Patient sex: M
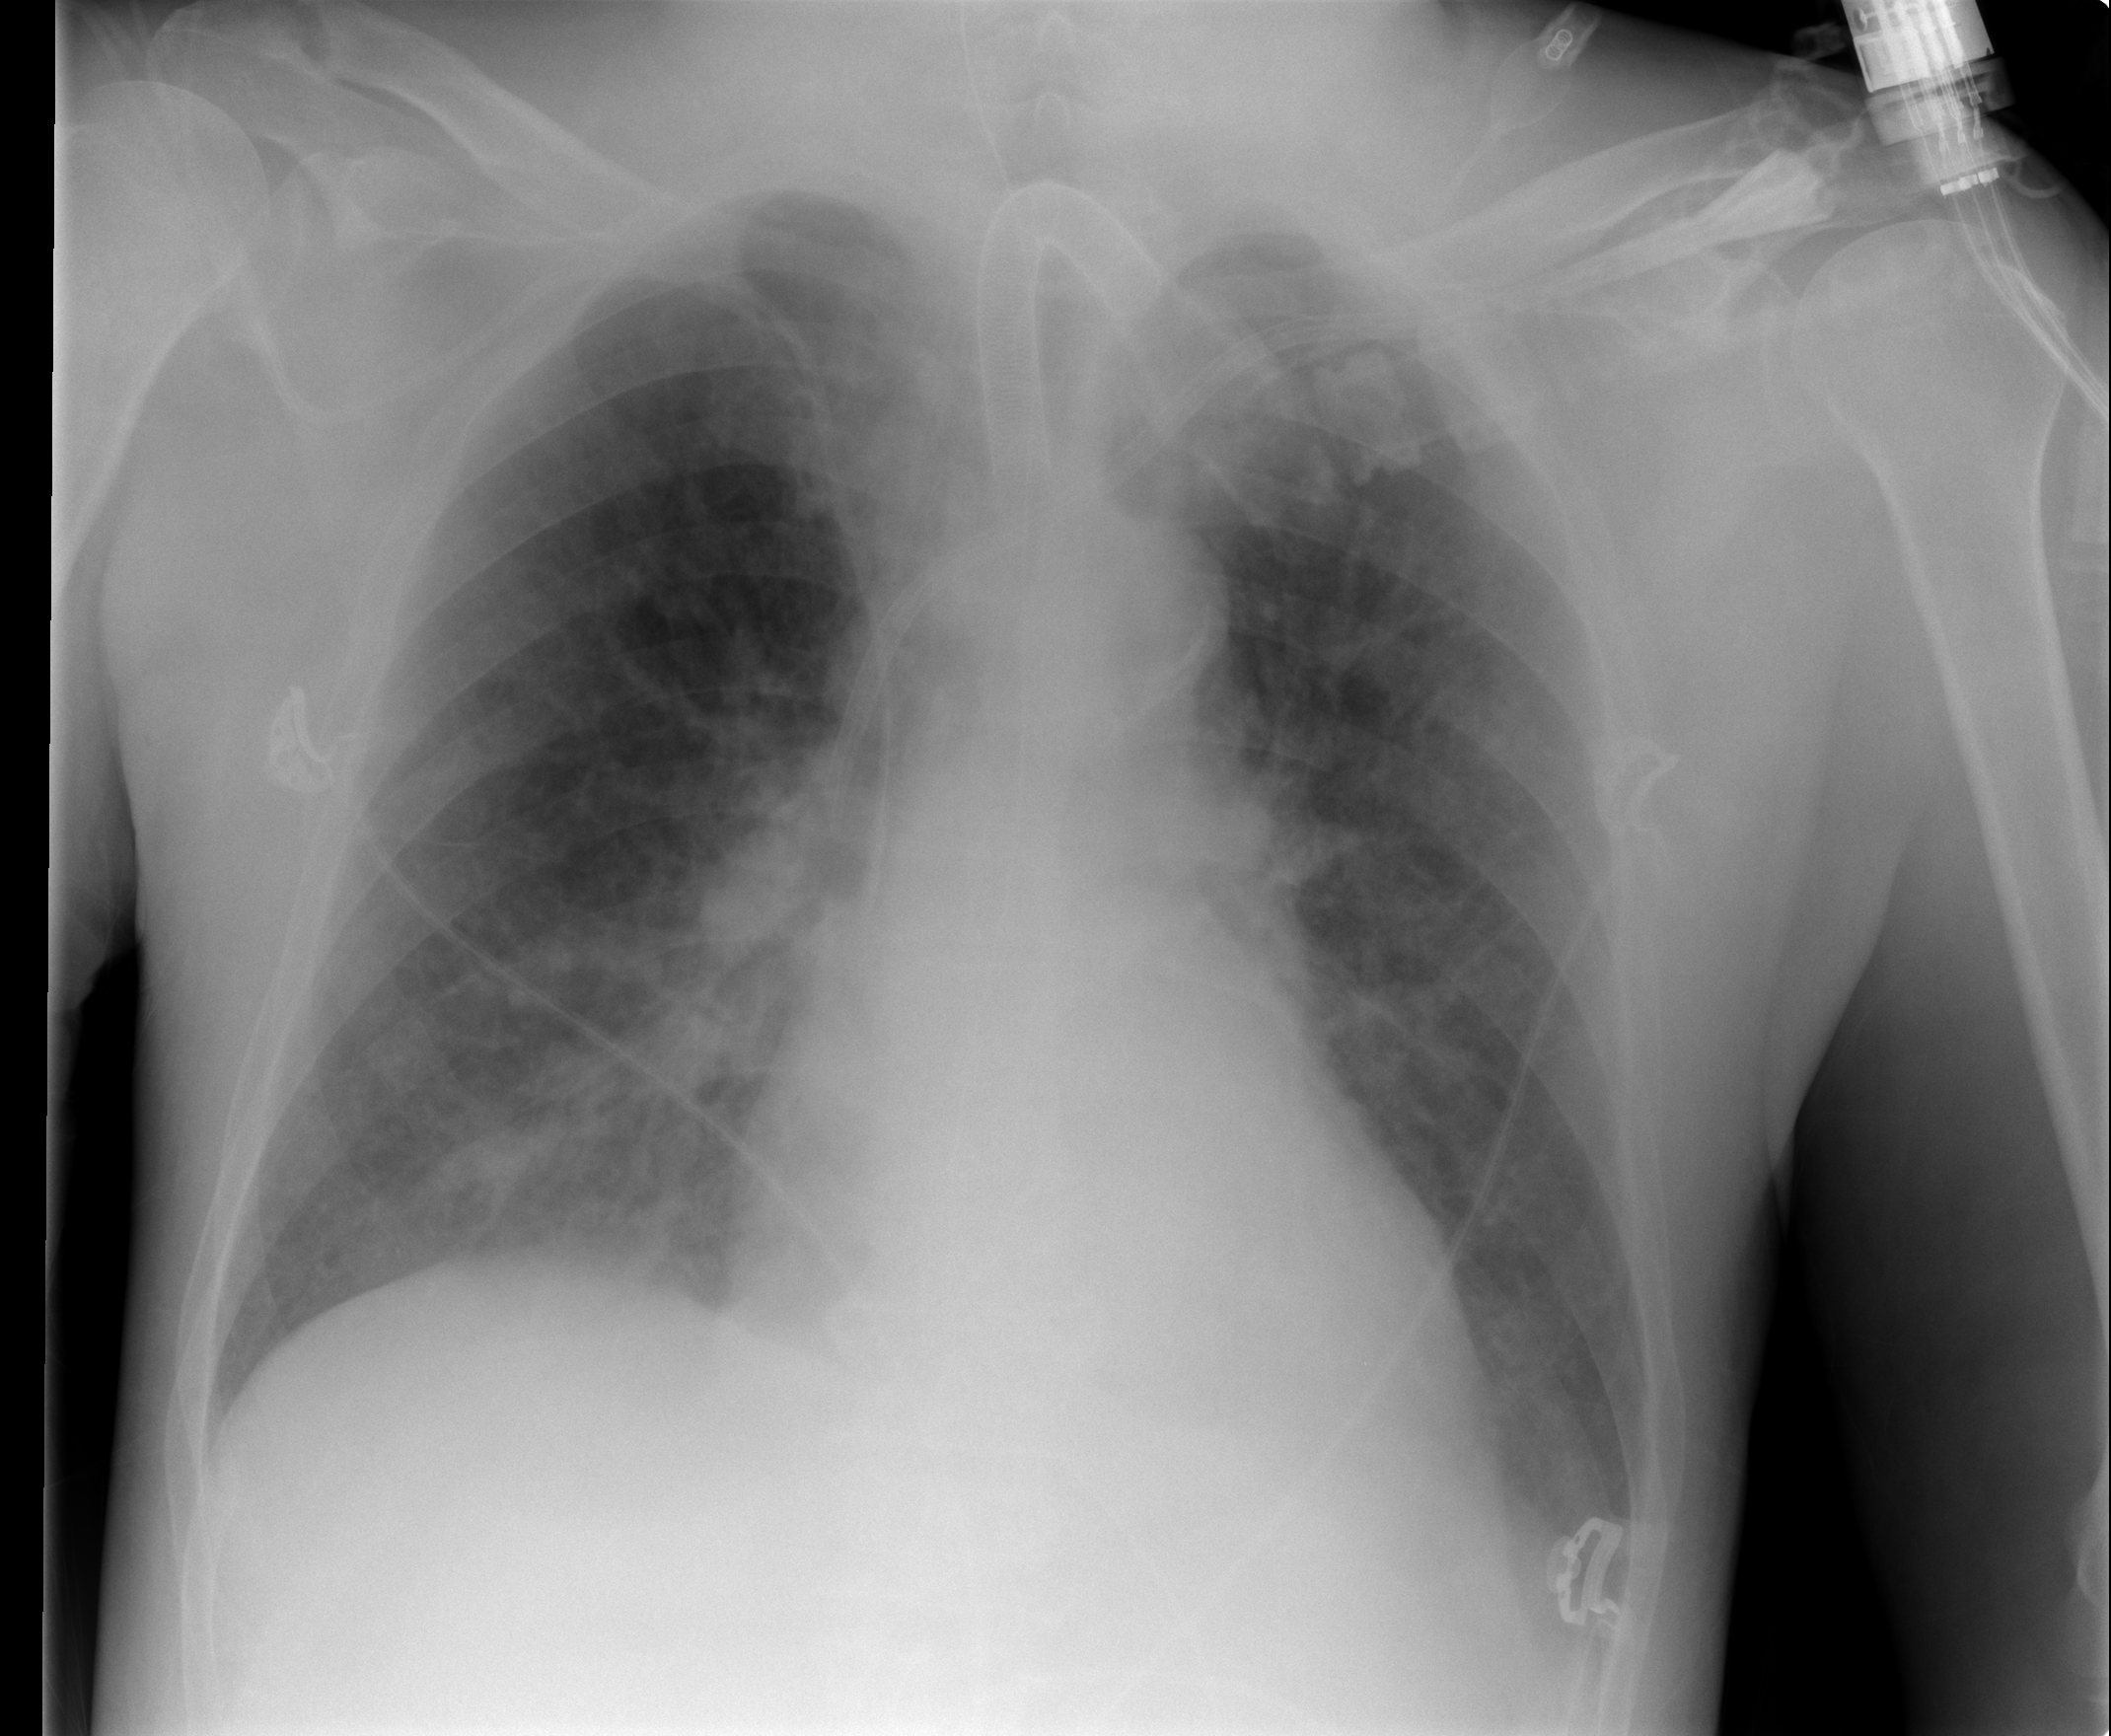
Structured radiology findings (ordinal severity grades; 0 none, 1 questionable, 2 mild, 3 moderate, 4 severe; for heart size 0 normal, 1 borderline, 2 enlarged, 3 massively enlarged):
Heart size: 1
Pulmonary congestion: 2
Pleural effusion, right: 1
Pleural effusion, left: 1
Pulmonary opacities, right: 2
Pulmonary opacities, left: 0
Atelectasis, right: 2
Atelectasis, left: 2